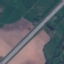
Land use / land cover: Highway